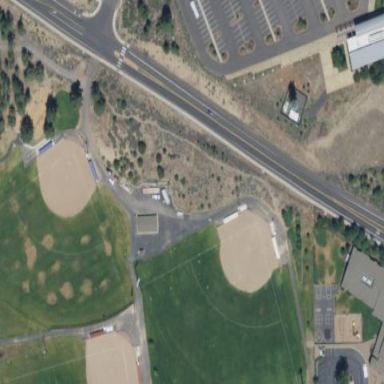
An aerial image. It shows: Baseball pitch for leisure land activities.